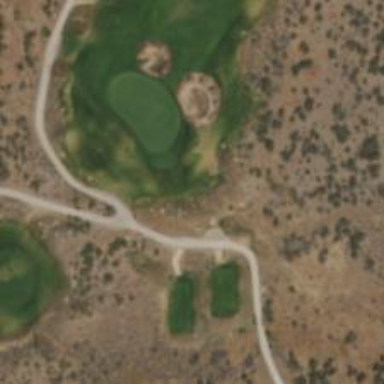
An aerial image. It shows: Service road used as golf cart path.